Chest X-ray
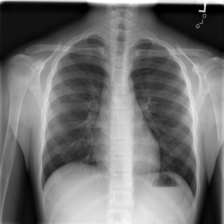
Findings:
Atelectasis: negative
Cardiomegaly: negative
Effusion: negative
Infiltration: negative
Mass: negative
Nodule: negative
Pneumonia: negative
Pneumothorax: negative
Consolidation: negative
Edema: negative
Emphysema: negative
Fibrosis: negative
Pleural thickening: negative
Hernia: negative